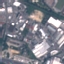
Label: Industrial